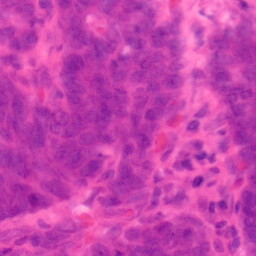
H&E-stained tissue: Colon